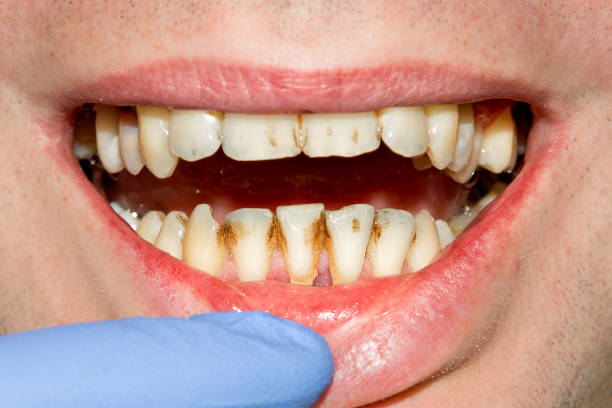
Condition: Caries